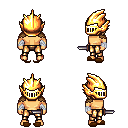
a pixel art fantasy rpg character, male body template, human, tanned skin, leather shoulder armor, gold greaves, white blonde pageboy hairstyle, gold helm, white cloth bandages, brown slippers, dagger, four views (front, back, left, right), 2x2 character sprite sheet, small pixel art, hard edges, no anti-aliasing